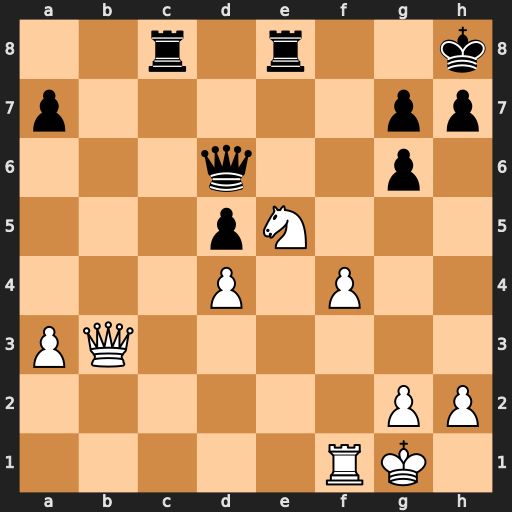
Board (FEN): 2r1r2k/p5pp/3q2p1/3pN3/3P1P2/PQ6/6PP/5RK1
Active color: w
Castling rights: -
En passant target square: -
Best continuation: Nf7+ Kg8 Nxd6